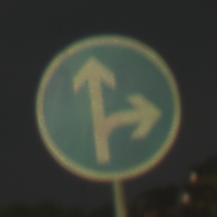
Verkehrszeichen: VorgeschriebeneFahrtrichtungGeradeausOderRechts
Umgebung: Outdoor, Urban
Tageszeit: Night
Wetter: PartlyCloudy
Licht: Artificial
Jahreszeit: NotSpecified
Kontrast: HighContrast